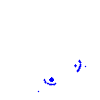
Particle: kaon